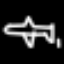
Label: airplane